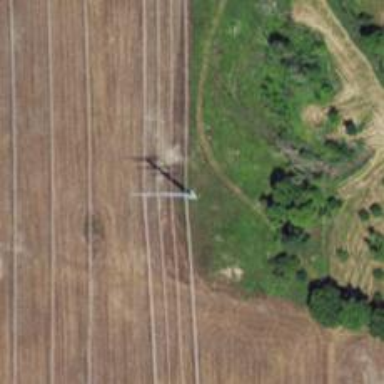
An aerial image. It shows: Power tower.